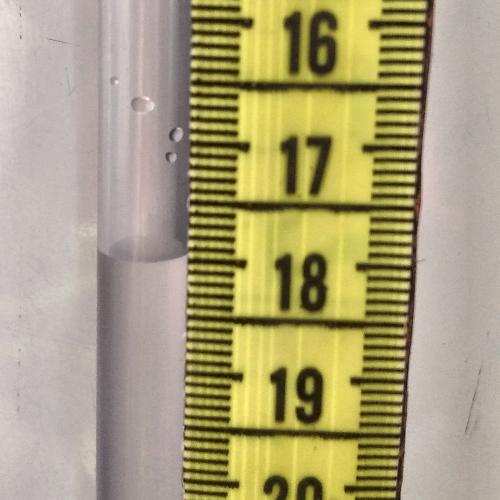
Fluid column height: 18.0 cm